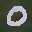
Label: 0